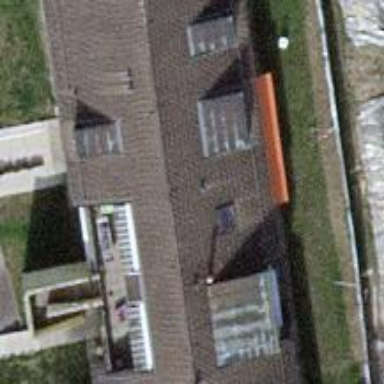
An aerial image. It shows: Veterinary facility.